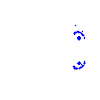
Particle: kaon